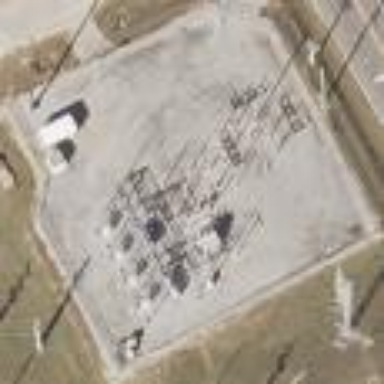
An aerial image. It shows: Distribution level power substation enclosed by fence.